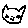
Label: cat